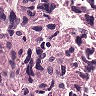
Metastatic tissue present: no